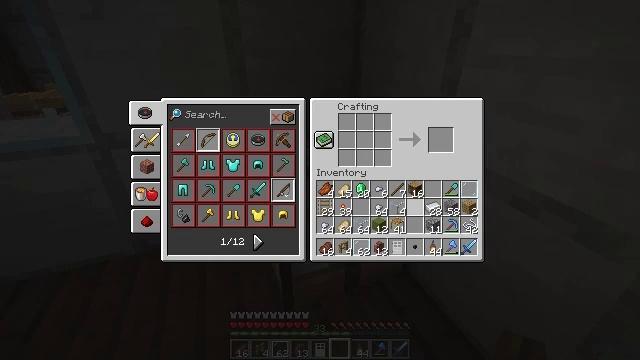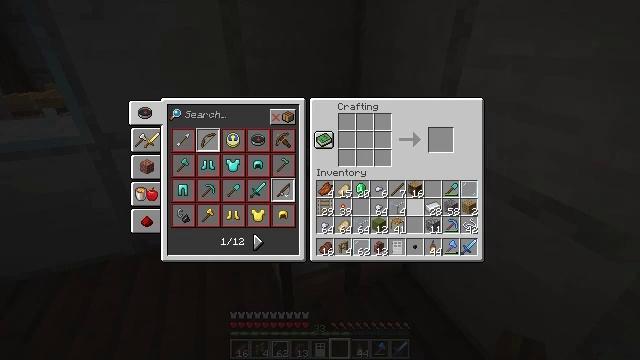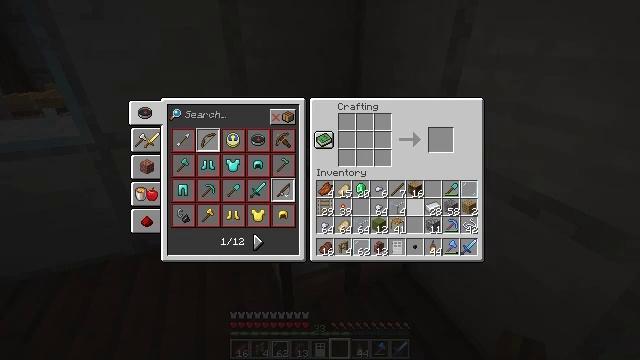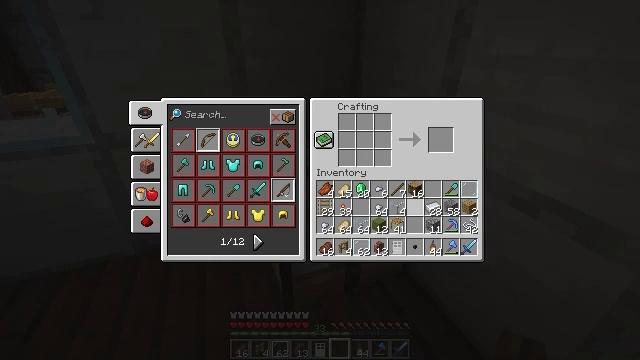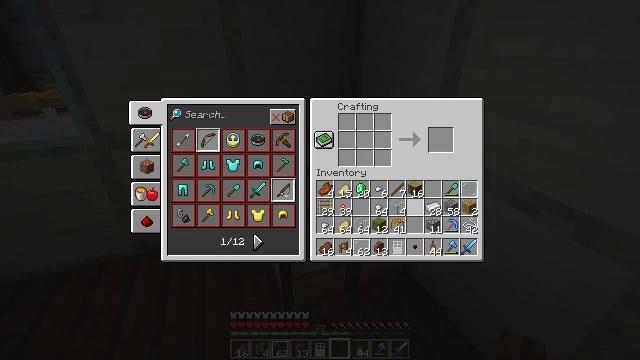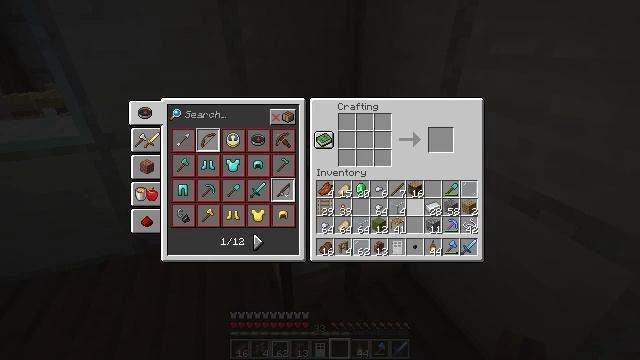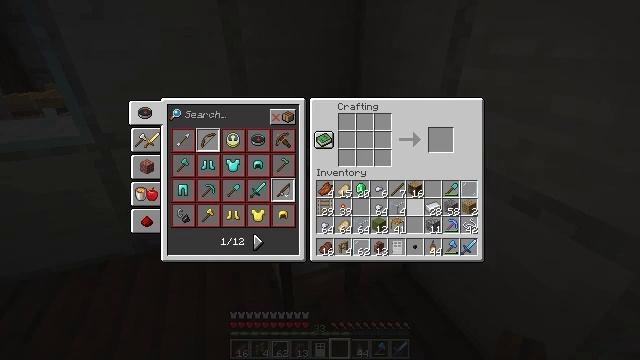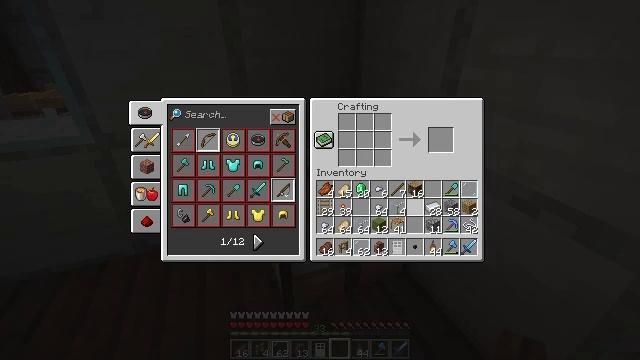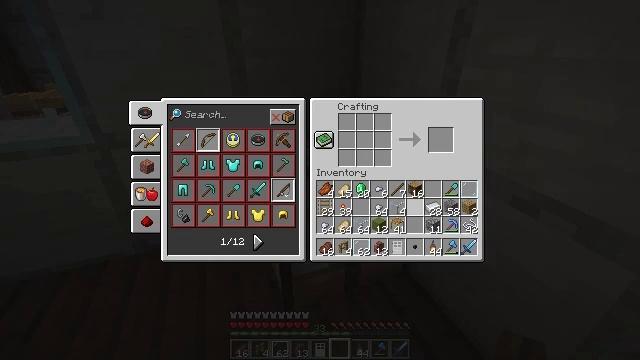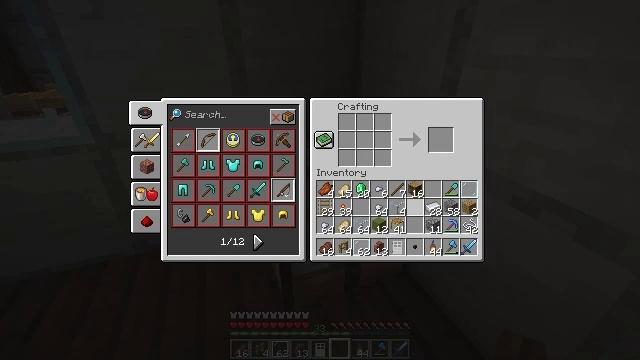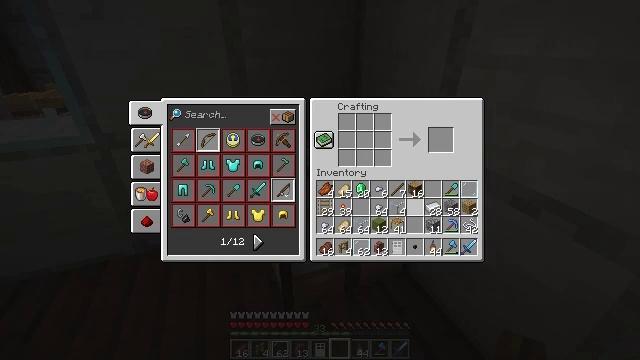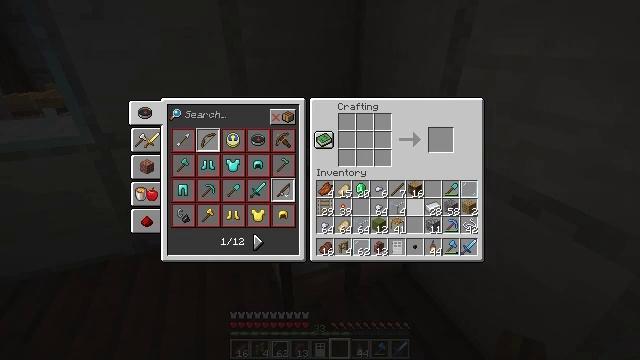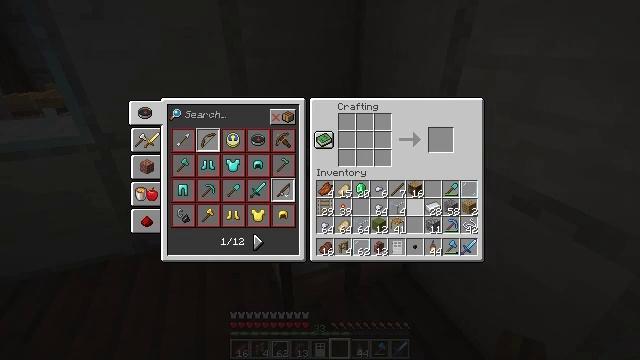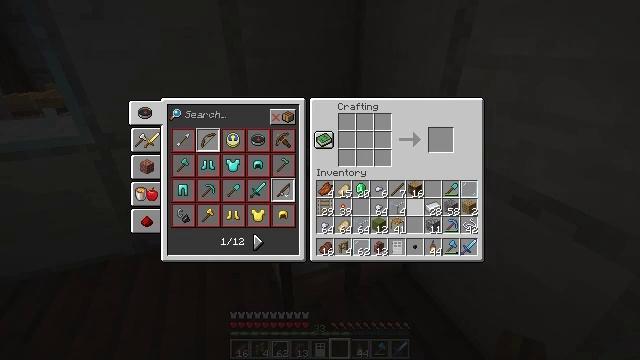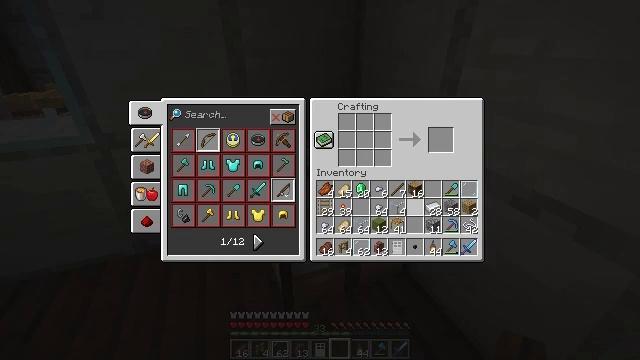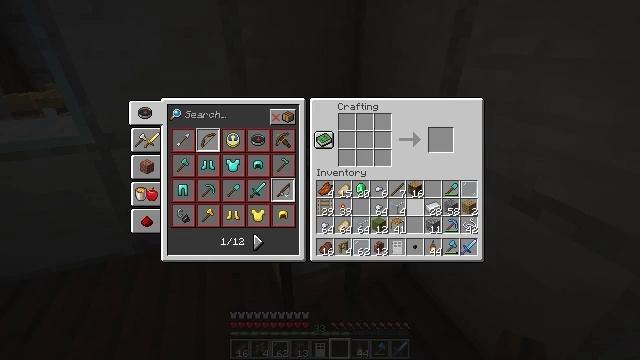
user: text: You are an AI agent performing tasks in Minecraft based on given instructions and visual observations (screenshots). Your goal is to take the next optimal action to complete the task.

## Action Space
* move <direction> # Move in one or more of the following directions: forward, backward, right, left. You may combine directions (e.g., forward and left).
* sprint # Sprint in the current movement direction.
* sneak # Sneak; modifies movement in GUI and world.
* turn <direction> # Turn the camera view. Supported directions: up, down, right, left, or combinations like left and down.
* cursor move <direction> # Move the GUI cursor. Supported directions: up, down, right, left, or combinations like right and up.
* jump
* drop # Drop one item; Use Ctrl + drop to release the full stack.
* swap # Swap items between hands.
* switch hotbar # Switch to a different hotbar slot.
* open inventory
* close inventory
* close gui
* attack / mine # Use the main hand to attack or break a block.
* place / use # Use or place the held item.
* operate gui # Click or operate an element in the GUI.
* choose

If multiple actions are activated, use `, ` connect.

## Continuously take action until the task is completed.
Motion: motion action
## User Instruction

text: Craft a heavy weighted pressure plate.
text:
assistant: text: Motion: no_op
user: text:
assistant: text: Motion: no_op
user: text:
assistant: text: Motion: no_op
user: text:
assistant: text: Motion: no_op
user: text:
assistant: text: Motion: no_op
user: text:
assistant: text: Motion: no_op
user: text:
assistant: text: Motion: no_op
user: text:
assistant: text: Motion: no_op
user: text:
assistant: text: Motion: no_op
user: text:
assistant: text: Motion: no_op
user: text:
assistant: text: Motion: no_op
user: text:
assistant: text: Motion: no_op
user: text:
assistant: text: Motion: no_op
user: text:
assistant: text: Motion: no_op
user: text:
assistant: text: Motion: no_op
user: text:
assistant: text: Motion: no_op
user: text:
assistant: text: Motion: no_op
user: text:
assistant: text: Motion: no_op
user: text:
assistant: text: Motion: no_op
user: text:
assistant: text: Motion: no_op
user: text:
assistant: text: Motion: no_op
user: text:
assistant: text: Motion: no_op
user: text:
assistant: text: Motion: no_op
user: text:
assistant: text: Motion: no_op
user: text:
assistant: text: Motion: no_op
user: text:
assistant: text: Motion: no_op
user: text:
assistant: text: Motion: no_op
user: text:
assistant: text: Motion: no_op
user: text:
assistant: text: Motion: no_op
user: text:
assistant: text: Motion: no_op